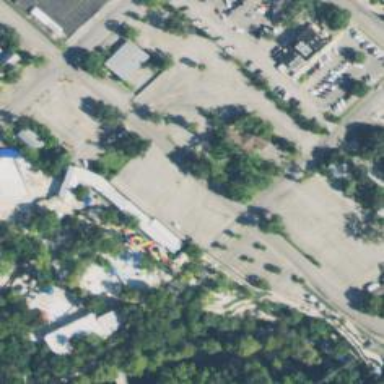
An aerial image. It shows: Water slide attraction.